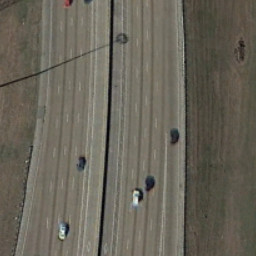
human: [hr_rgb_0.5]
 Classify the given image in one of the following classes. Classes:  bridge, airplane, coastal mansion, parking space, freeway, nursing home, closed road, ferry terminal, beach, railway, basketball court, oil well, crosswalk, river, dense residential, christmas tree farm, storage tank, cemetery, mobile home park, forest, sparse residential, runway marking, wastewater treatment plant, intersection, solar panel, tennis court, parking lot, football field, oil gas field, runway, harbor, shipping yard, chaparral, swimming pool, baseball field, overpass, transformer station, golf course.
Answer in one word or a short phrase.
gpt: freeway